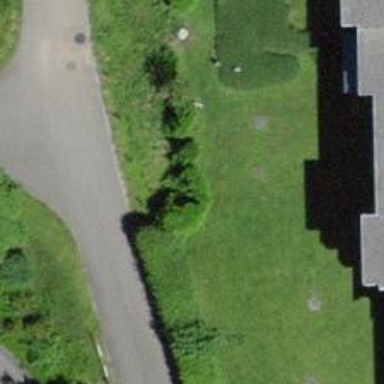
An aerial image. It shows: Hedge acting as barrier.